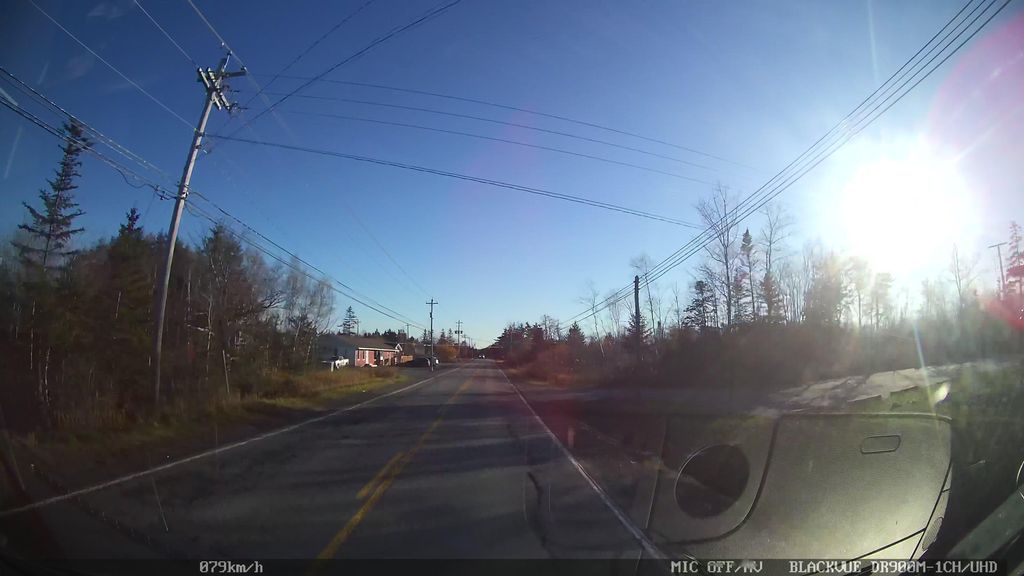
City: halifax